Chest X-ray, PA view. Patient: 27 years old, sex M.
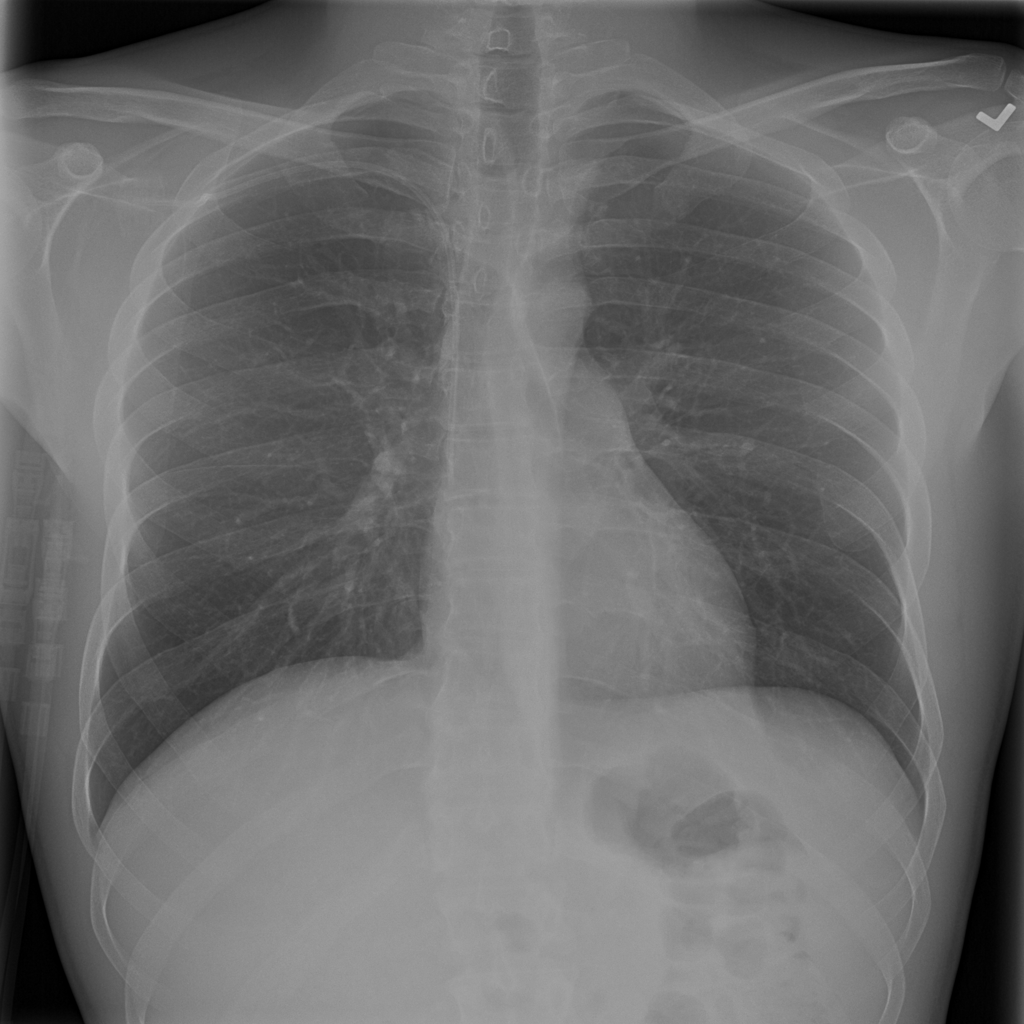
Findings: No Finding